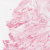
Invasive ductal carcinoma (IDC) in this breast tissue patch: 0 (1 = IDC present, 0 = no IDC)